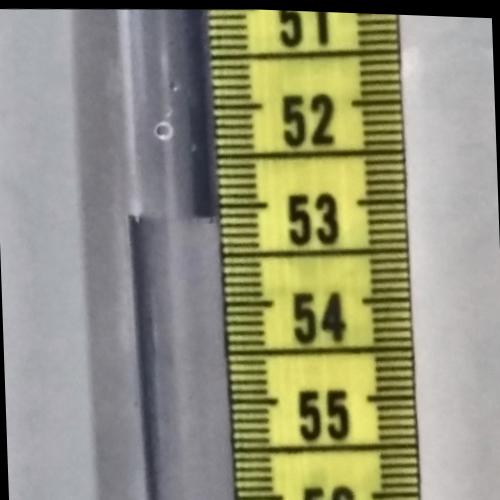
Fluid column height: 53.1 cm